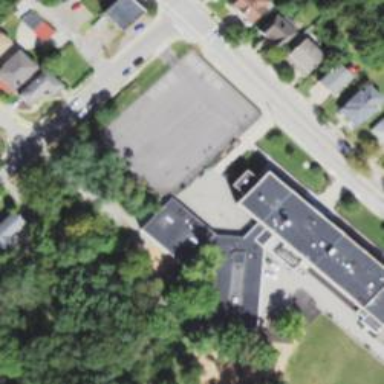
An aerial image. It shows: Schoolyard designated as leisure land.